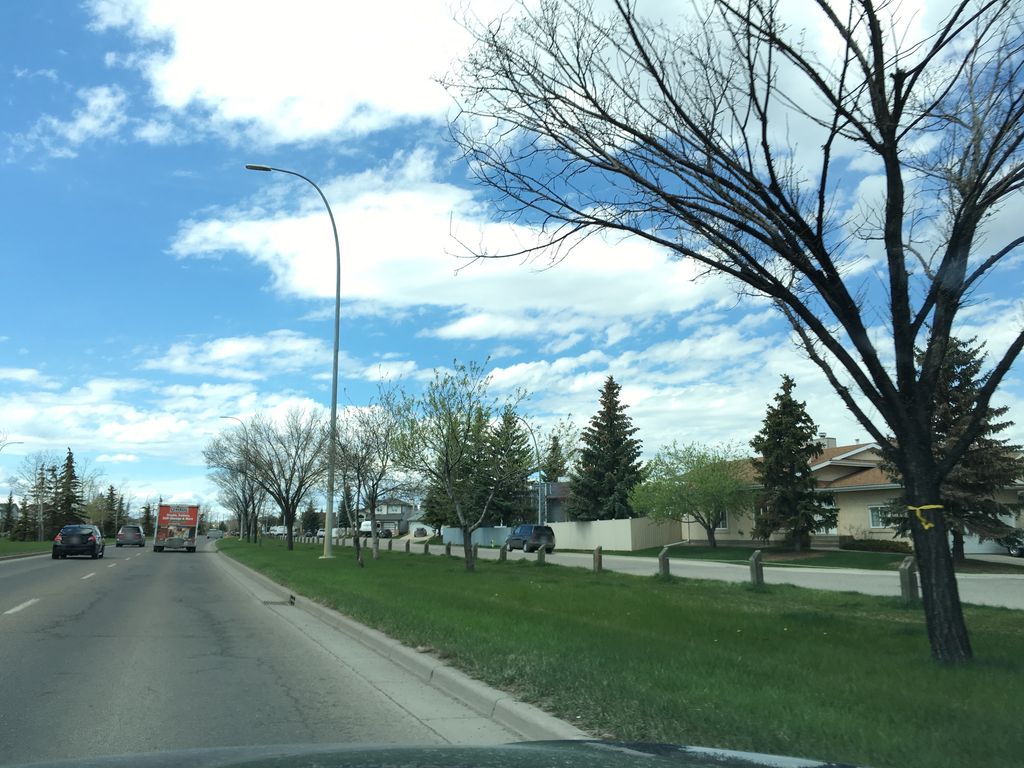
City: calgary